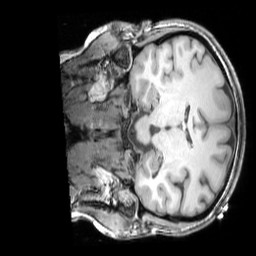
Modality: T1w
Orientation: coronal
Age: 44
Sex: female
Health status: ill
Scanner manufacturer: siemens
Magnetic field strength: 3 T
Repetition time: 1.75 s
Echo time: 0.00418 s